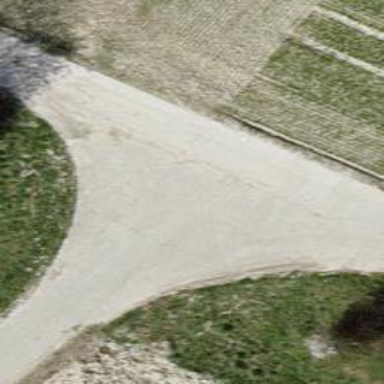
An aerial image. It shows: Track with grade 1 quality.